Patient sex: M
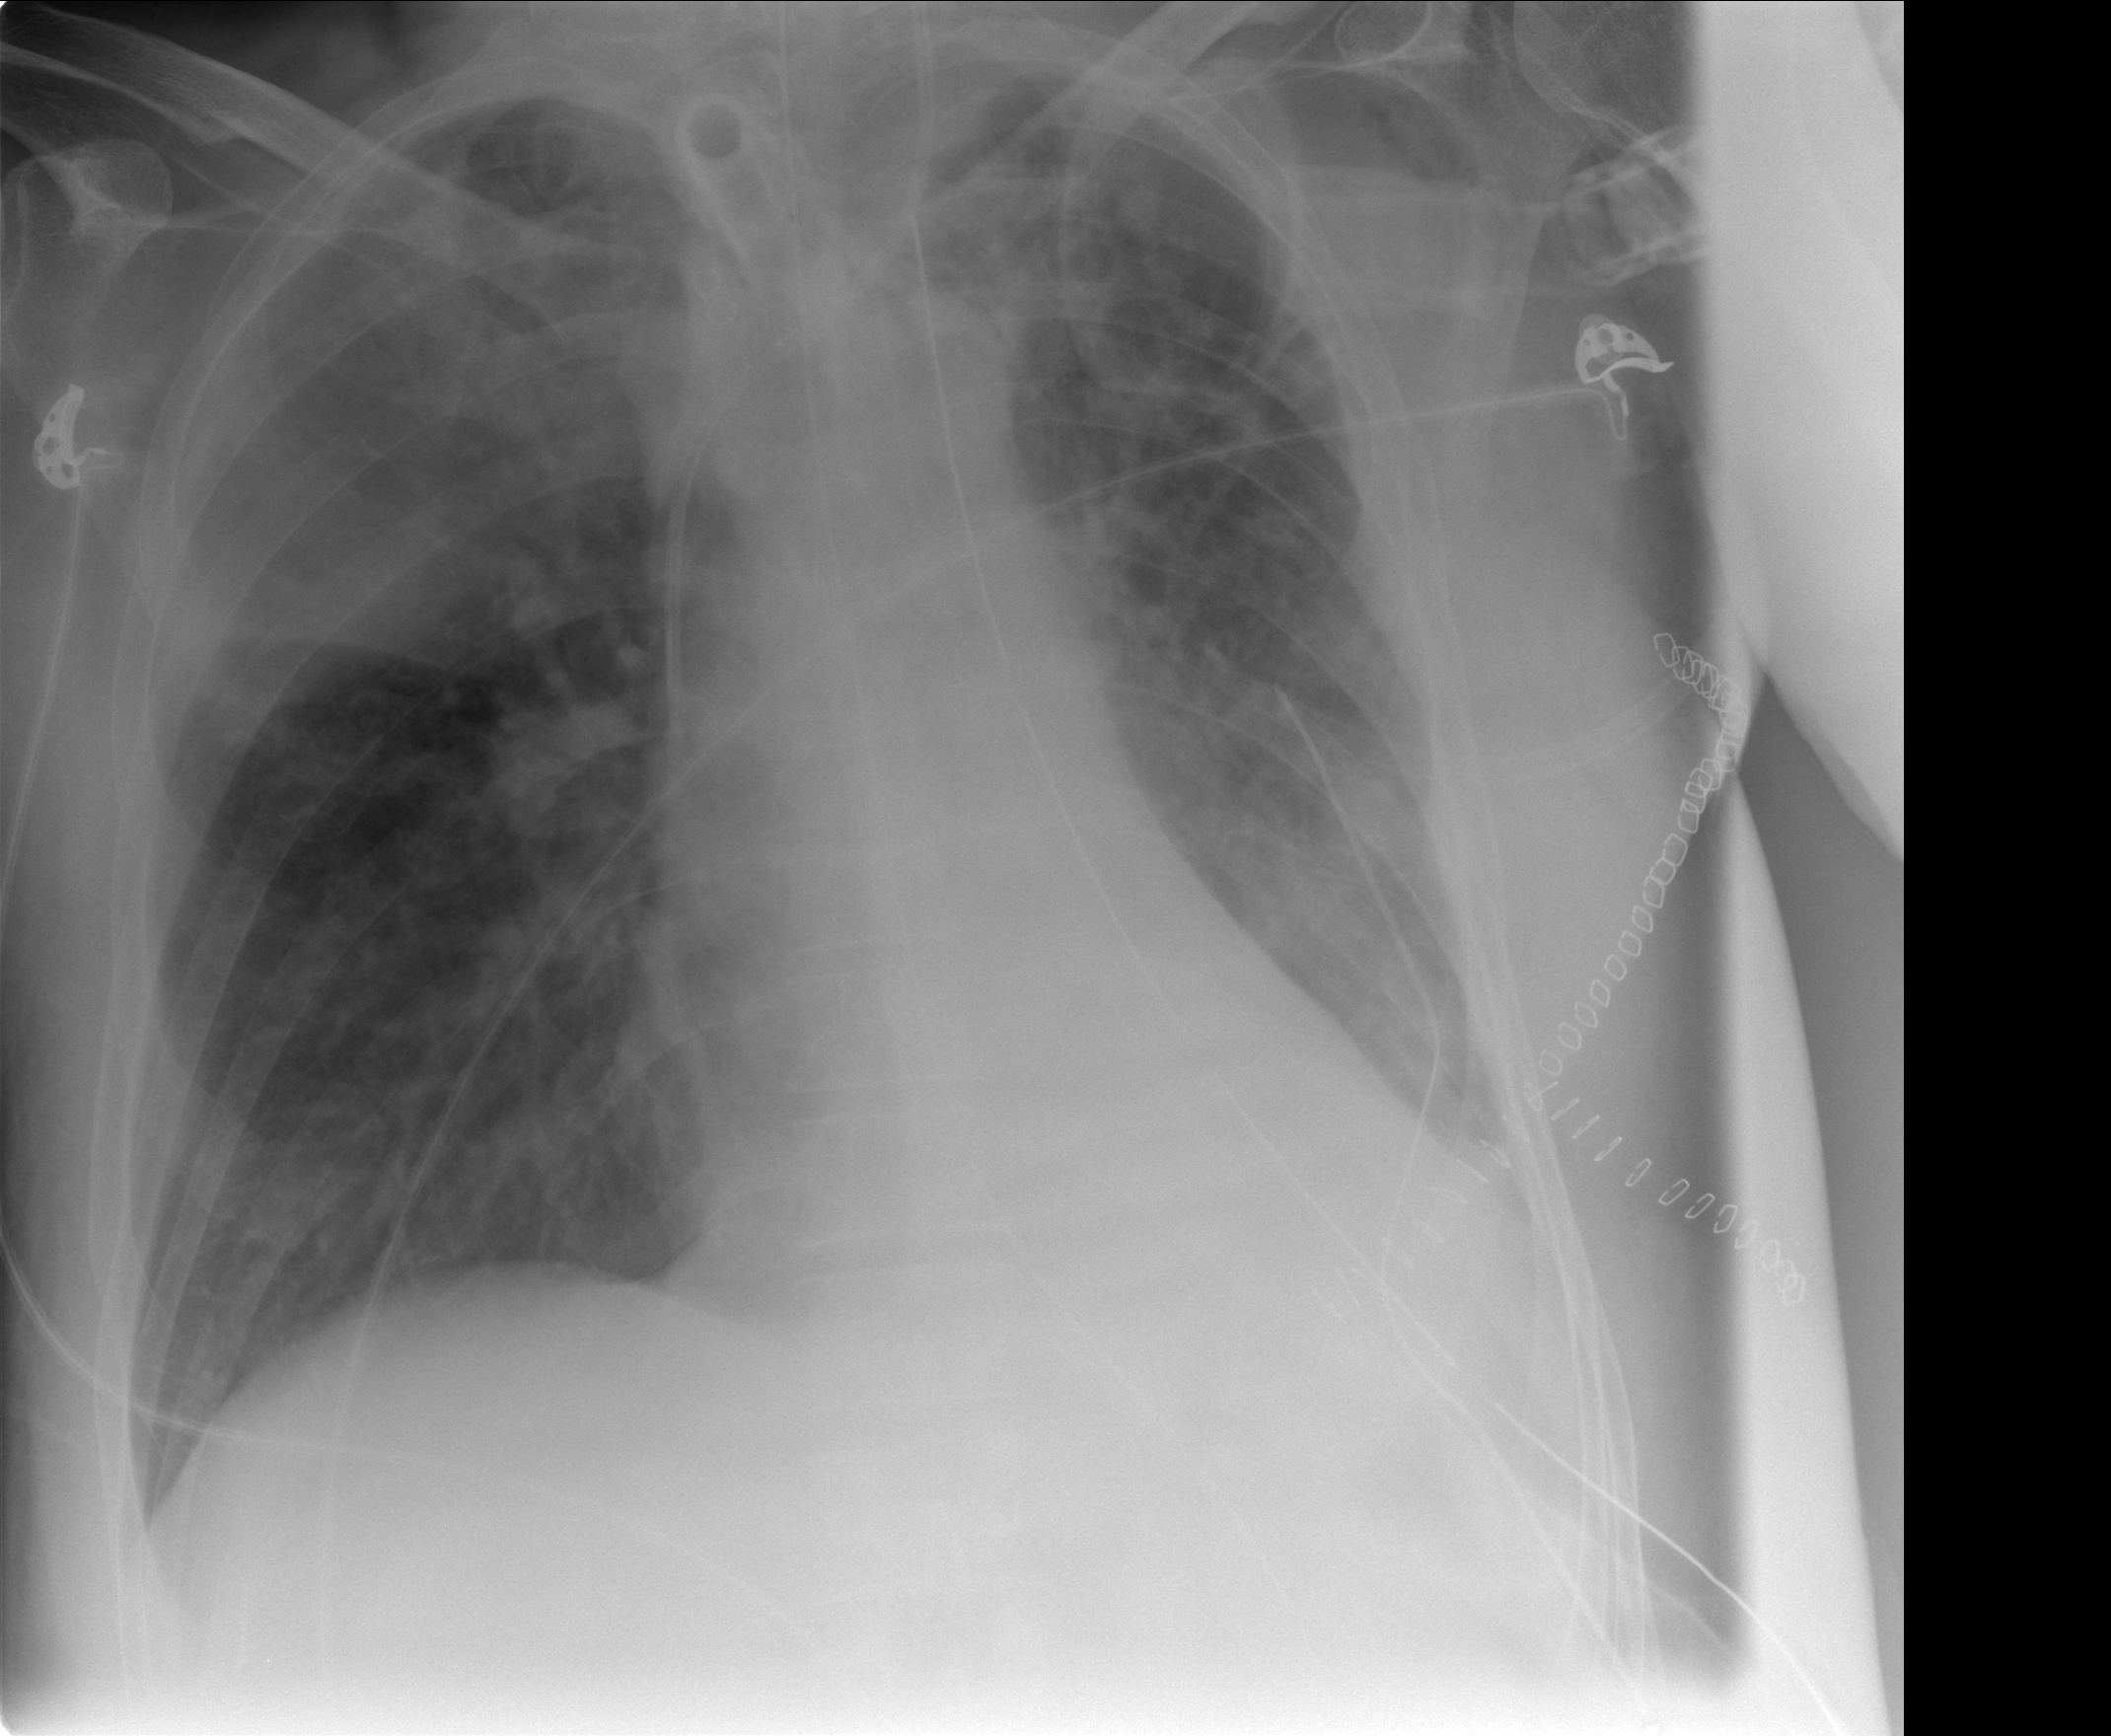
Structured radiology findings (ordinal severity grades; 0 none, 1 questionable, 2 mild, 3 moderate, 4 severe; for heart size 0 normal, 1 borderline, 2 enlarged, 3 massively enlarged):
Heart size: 0
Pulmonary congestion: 2
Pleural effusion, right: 0
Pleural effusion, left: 2
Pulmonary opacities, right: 2
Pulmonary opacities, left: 2
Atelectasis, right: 2
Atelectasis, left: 2